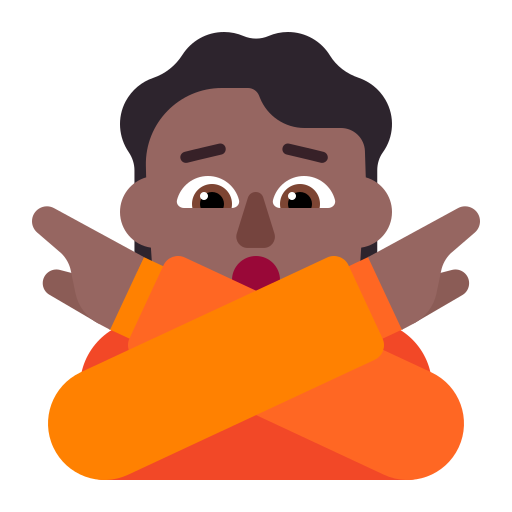
person gesturing no flat  dark